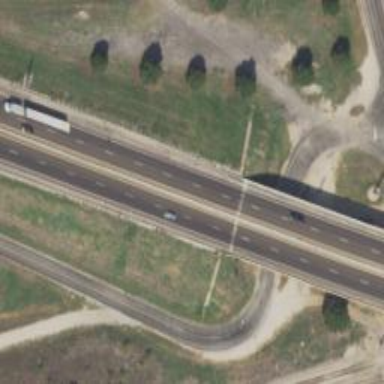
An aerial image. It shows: Bridge over motorway.